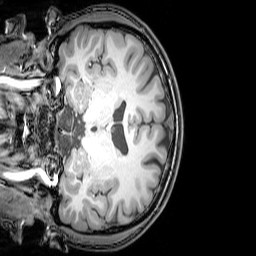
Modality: T1w
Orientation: coronal
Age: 26
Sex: male
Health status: healthy
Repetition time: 0.081 s
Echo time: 0.037 s